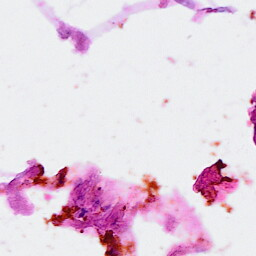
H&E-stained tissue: Breast